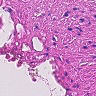
Metastatic tissue present: no